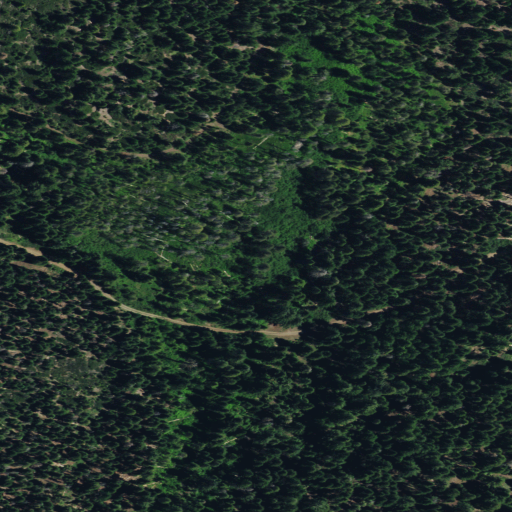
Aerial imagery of depression(s) in California named Bear Wallow Basin containing only evergreen forest